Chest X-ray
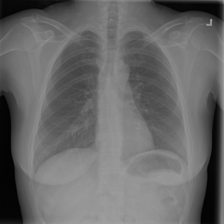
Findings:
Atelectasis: negative
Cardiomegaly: negative
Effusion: negative
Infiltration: positive
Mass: negative
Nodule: negative
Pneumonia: negative
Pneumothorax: negative
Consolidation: negative
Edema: negative
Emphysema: negative
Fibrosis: negative
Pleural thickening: negative
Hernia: negative